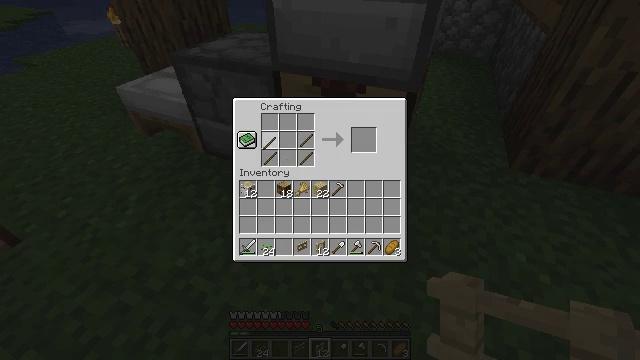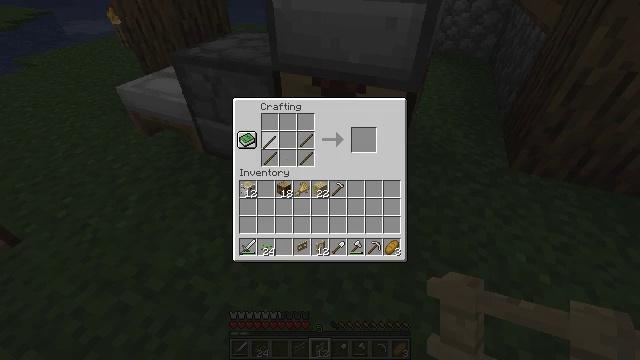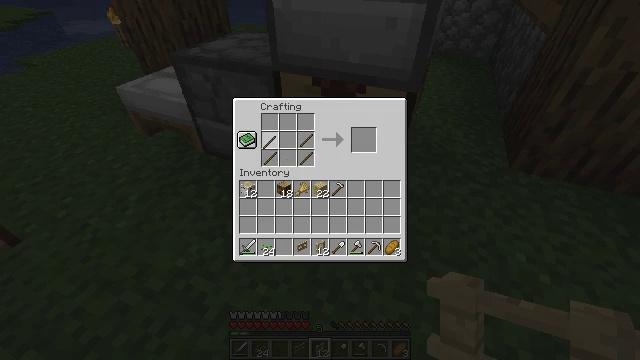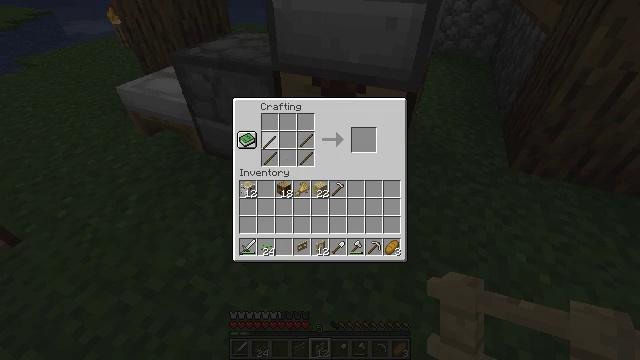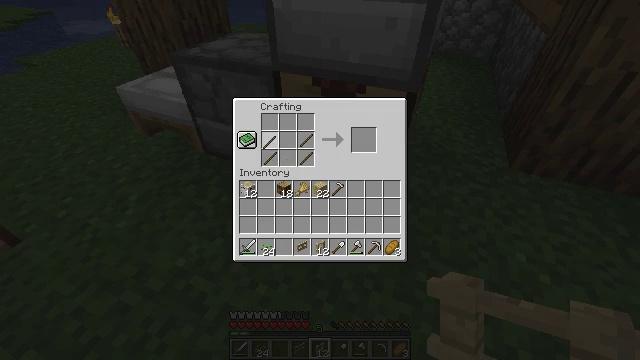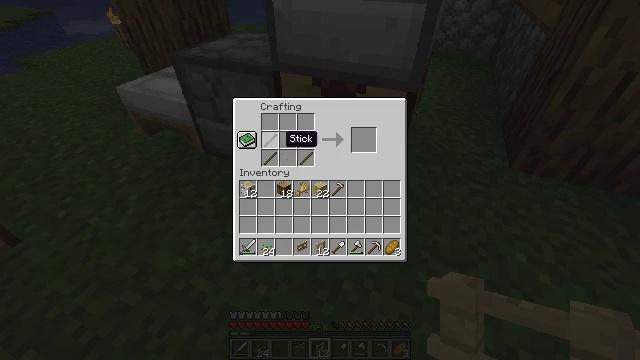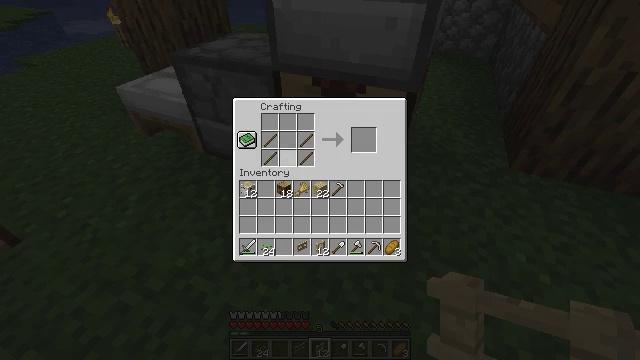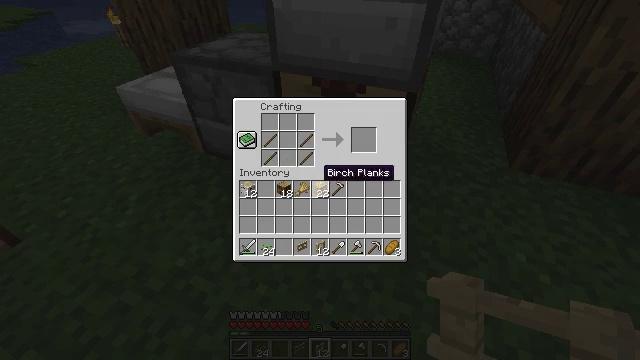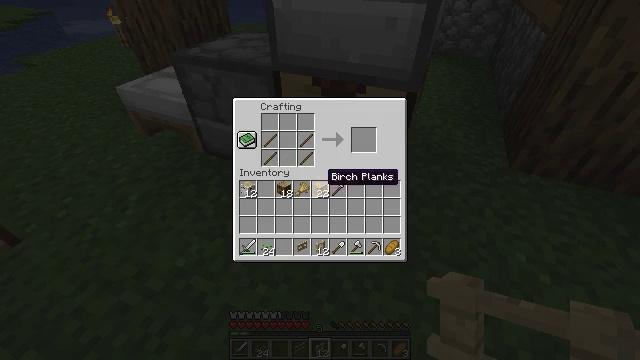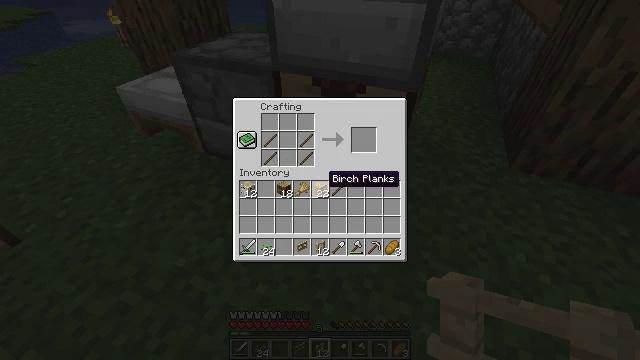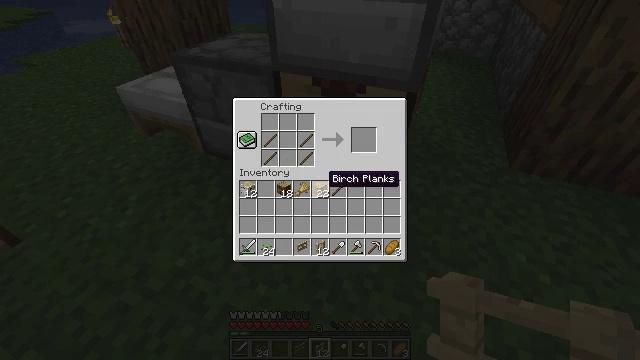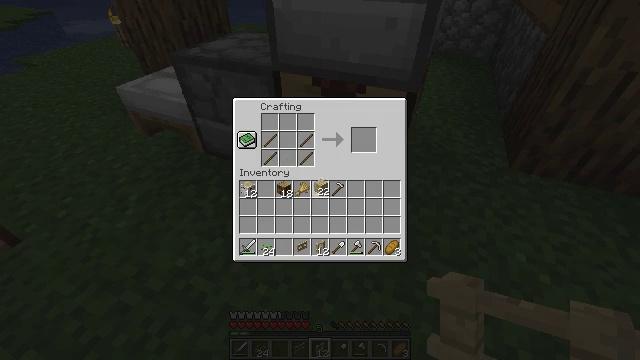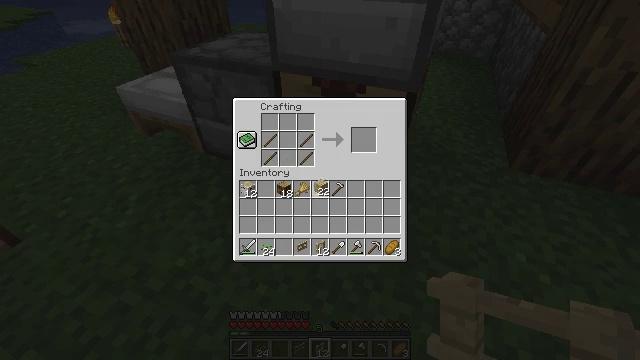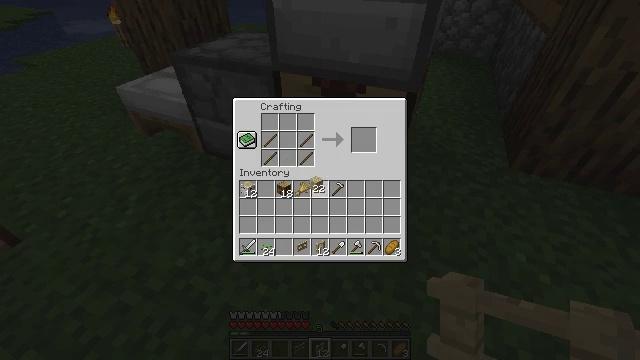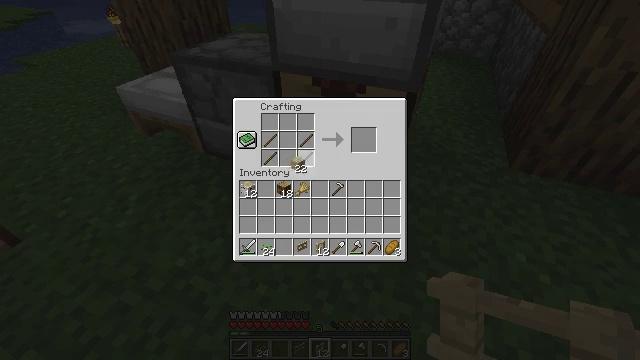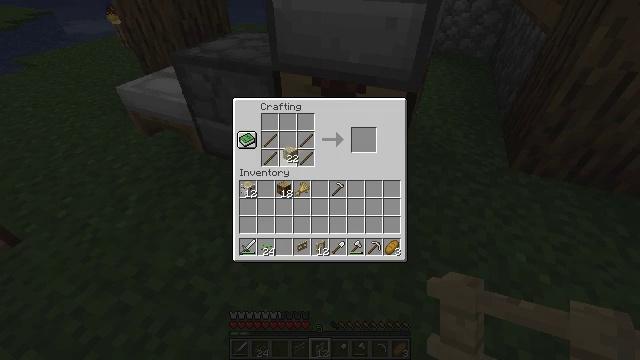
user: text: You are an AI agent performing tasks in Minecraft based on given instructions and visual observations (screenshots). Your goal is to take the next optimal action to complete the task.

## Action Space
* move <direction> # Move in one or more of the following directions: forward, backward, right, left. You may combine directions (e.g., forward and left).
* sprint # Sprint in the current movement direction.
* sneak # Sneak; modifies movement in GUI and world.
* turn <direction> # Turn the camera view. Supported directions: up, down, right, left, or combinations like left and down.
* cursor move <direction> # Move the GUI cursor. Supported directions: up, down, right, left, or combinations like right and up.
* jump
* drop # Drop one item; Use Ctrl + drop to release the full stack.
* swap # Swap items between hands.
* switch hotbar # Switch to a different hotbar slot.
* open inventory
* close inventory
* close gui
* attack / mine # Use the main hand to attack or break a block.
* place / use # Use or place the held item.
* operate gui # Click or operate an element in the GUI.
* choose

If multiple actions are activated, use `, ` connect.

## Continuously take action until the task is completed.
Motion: motion action
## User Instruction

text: Use the table to craft a birch fence gate.
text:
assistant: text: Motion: no_op
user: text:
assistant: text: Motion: operate gui
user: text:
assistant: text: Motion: operate gui
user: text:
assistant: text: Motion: operate gui
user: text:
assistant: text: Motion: cursor move right
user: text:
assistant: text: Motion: cursor move right and down
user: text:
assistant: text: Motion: cursor move right and down
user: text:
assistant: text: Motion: no_op
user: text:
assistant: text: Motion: no_op
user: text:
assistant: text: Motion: no_op
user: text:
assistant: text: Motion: operate gui
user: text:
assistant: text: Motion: operate gui
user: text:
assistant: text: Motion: operate gui
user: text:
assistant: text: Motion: cursor move left and up
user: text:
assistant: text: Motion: cursor move left and up
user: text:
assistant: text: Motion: no_op
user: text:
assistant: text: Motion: no_op
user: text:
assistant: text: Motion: no_op
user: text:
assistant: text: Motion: no_op
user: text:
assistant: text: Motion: no_op
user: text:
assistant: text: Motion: no_op
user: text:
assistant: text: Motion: no_op
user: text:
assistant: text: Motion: choose
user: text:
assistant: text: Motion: choose
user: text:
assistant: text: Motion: cursor move down, choose
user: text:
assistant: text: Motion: choose
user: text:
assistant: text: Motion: choose
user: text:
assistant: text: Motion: choose
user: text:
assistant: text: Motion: no_op
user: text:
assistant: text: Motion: cursor move right and down